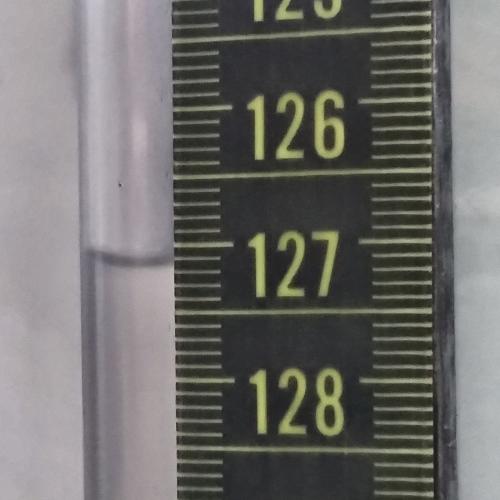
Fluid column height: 127.1 cm